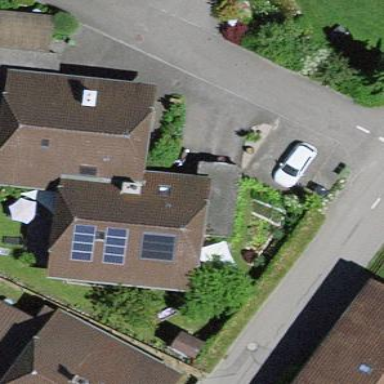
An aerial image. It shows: Terrace building.